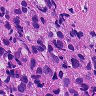
Metastatic tissue present: yes